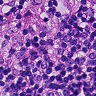
Metastatic tissue present: no